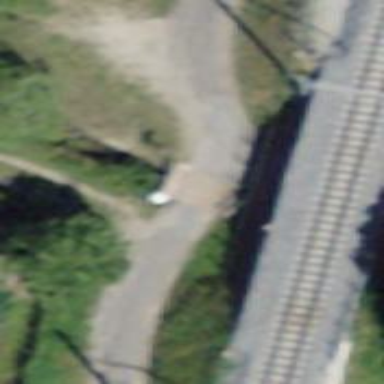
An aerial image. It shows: Track road with bridge.